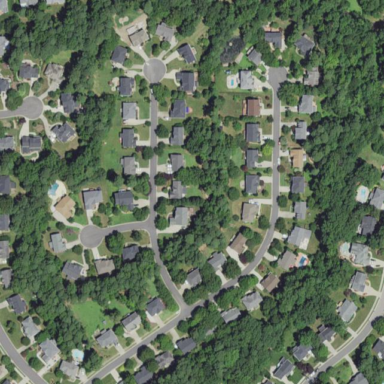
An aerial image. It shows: Residential area within neighborhood.